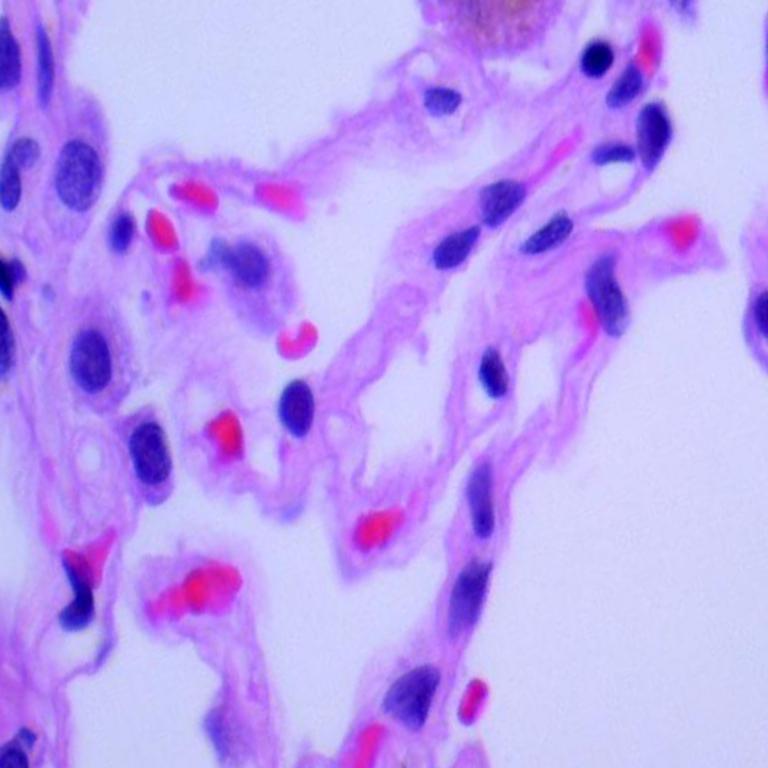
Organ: lung
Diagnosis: benign